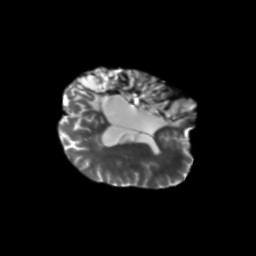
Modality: T2w
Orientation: axial
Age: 48
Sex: male
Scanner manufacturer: siemens
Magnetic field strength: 3 T
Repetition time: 5.25 s
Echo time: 0.08 s